This grayscale texture is a bearing vibration snapshot reshaped row-by-row into a square image. Classify the bearing condition as one of: normal, inner_race, outer_race, ball.
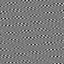
Answer: outer_race